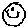
Label: smiley face